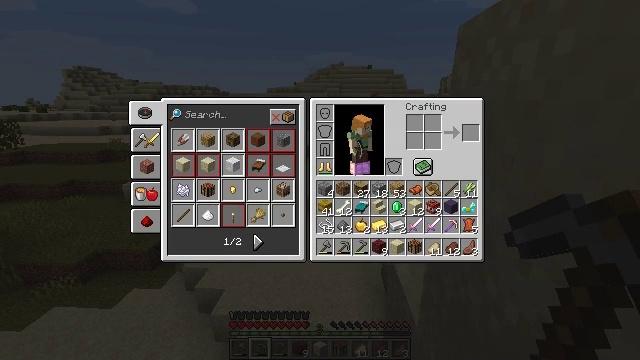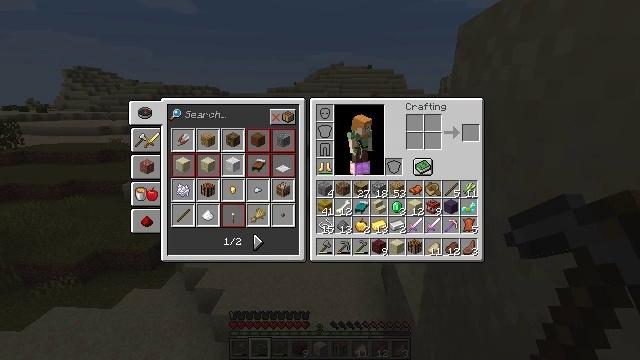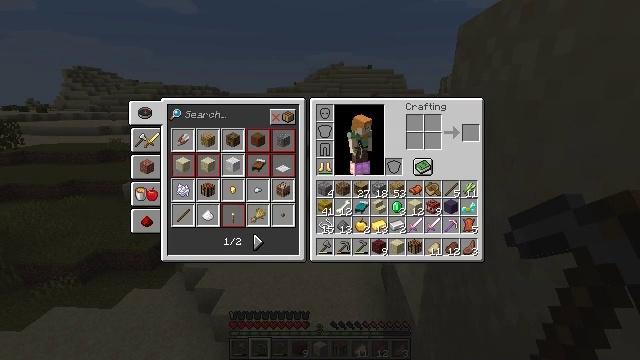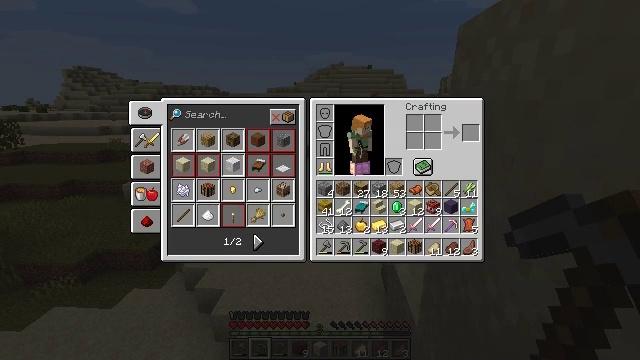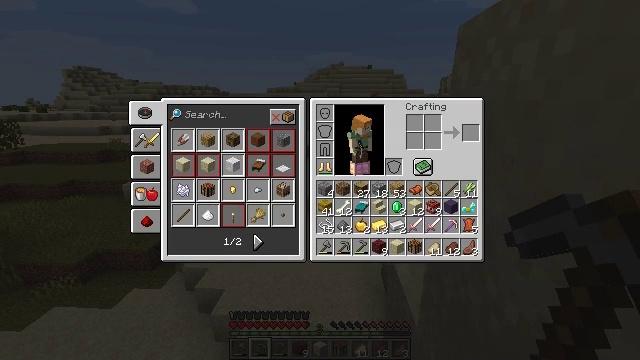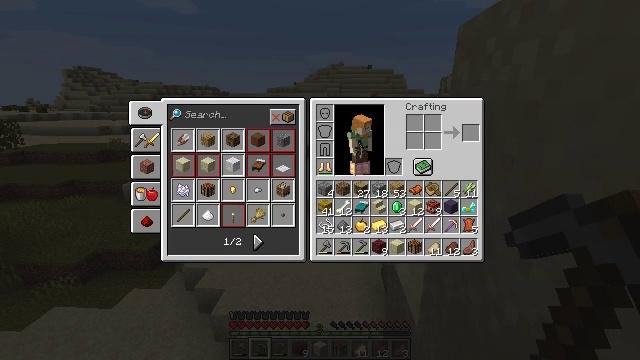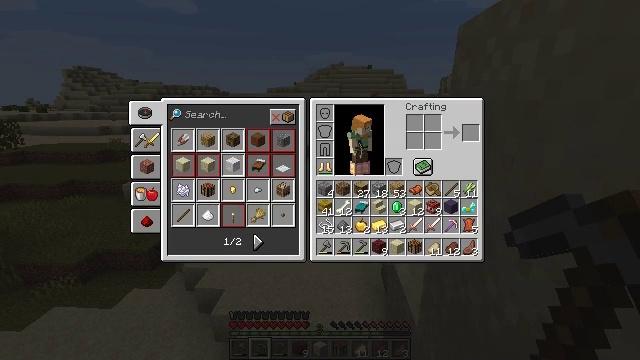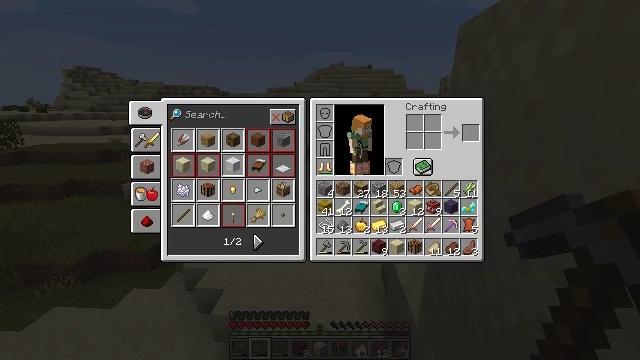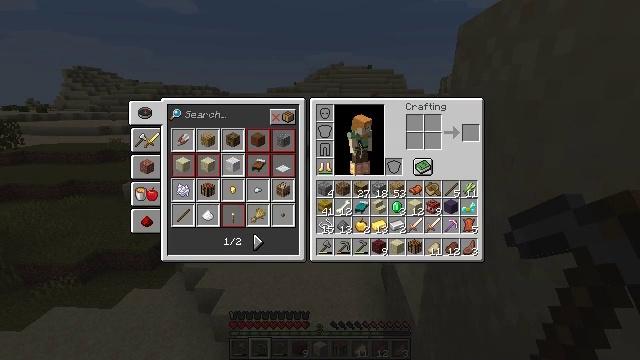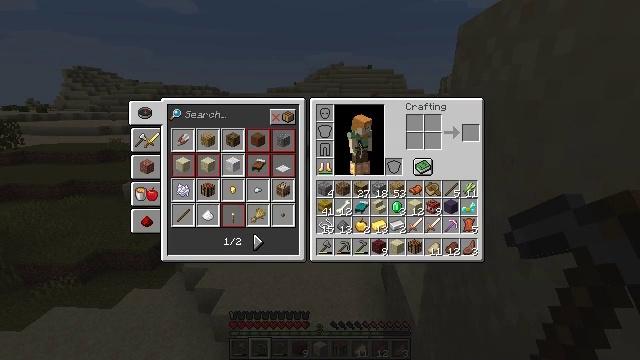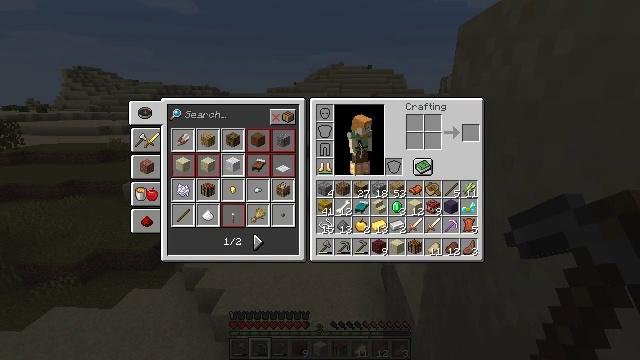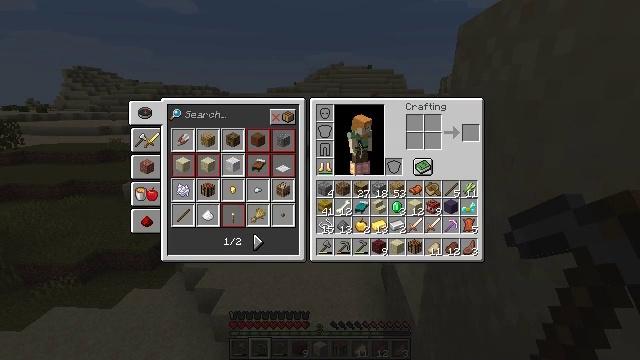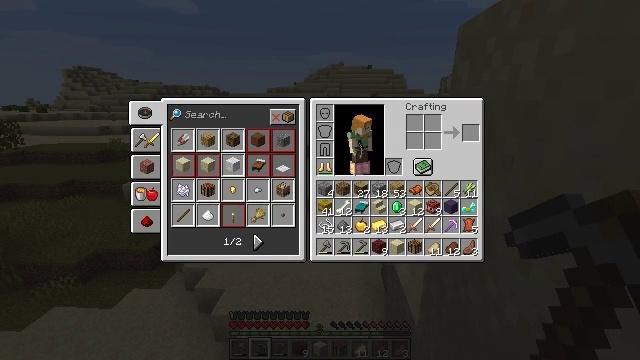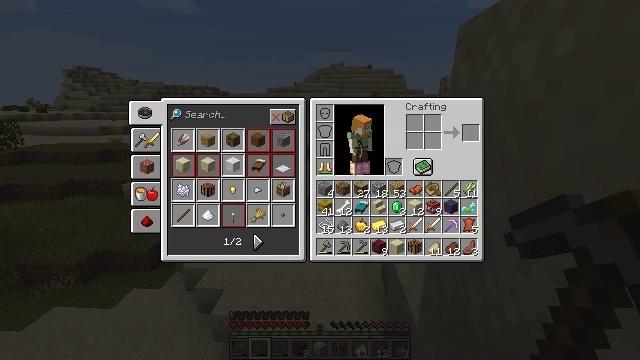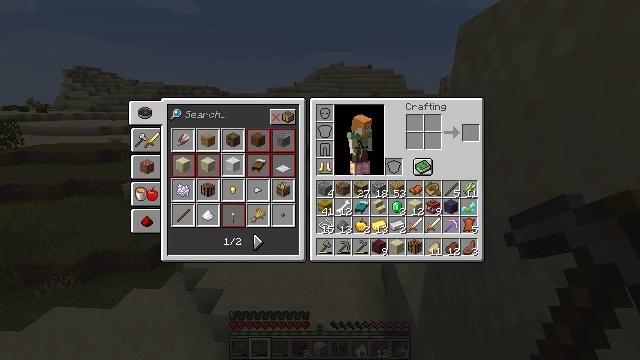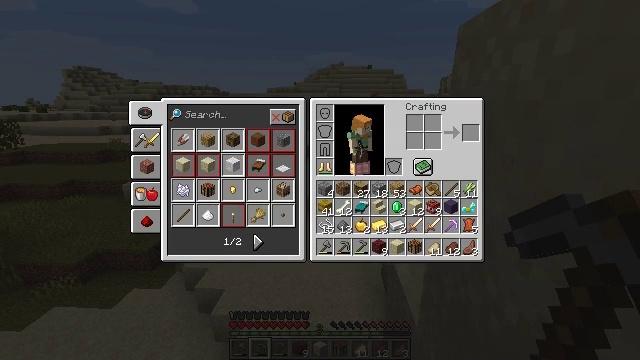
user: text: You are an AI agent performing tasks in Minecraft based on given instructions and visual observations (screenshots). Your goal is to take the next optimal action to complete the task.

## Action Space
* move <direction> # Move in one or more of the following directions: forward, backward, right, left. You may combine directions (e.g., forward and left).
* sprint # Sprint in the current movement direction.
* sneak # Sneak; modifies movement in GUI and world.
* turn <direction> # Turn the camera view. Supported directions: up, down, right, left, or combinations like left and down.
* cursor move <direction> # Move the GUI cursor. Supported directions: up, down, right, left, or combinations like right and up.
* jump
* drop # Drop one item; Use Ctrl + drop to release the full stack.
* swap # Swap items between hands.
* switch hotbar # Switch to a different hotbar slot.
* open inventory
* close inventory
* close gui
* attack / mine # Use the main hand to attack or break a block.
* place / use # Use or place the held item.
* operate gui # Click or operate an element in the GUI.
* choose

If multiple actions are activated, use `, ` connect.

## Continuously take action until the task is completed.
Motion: motion action
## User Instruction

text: Drop a cut sandstone.
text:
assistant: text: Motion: no_op
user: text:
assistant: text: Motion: no_op
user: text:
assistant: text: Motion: no_op
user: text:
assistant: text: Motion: no_op
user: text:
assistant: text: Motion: no_op
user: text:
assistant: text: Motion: no_op
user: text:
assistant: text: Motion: no_op
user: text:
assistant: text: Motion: no_op
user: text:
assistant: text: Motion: no_op
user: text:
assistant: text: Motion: no_op
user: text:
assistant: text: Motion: no_op
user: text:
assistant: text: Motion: no_op
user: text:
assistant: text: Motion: no_op
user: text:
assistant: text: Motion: no_op
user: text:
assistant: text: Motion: no_op
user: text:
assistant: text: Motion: no_op
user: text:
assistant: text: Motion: no_op
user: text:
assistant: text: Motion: no_op
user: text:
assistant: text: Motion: no_op
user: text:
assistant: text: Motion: no_op
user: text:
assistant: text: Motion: no_op
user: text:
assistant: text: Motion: no_op
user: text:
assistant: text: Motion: no_op
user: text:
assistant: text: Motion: no_op
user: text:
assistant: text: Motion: no_op
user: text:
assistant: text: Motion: no_op
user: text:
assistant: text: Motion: no_op
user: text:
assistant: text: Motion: no_op
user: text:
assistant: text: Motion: no_op
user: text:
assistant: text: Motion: no_op